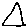
Label: triangle